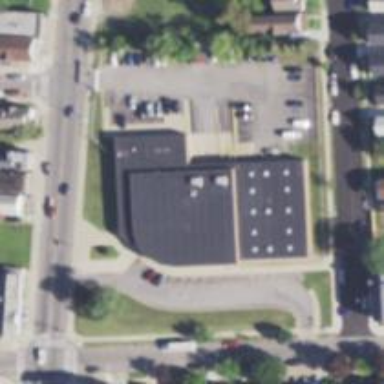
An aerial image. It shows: Building that serves as post office.